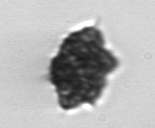
Label: Dictyocha